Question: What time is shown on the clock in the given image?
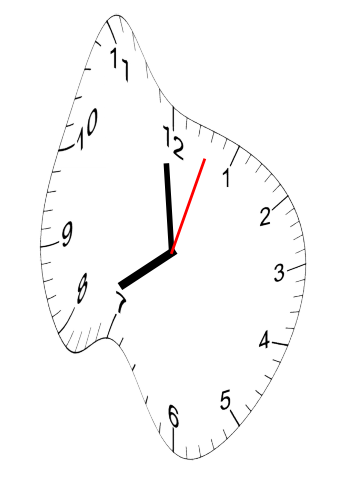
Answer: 07:59:03